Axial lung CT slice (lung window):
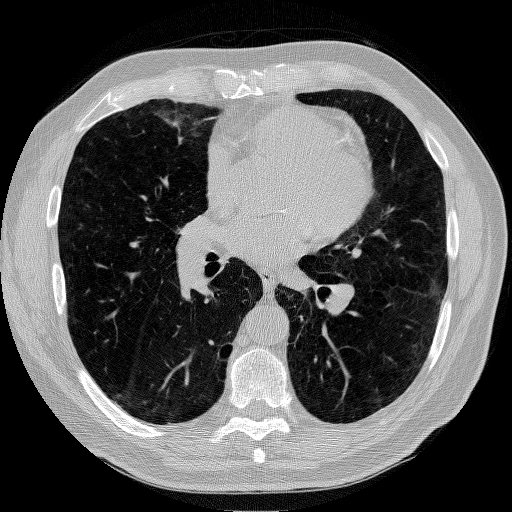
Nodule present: no